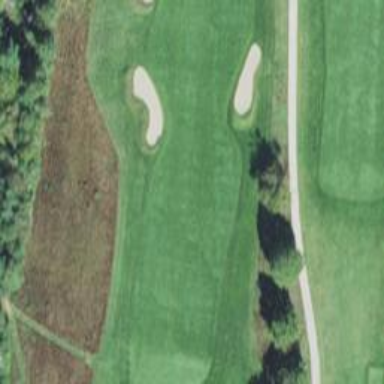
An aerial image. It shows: View of golf hole.